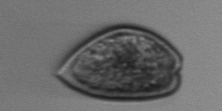
Label: Prorocentrum_micans